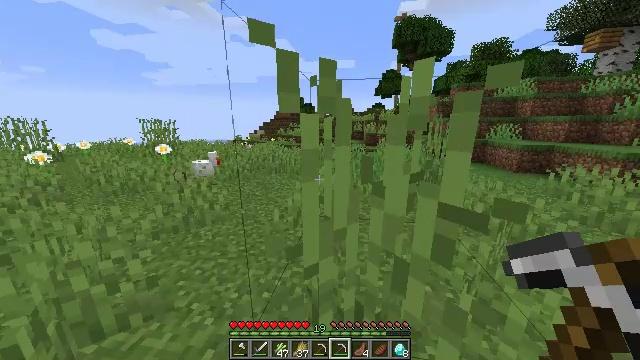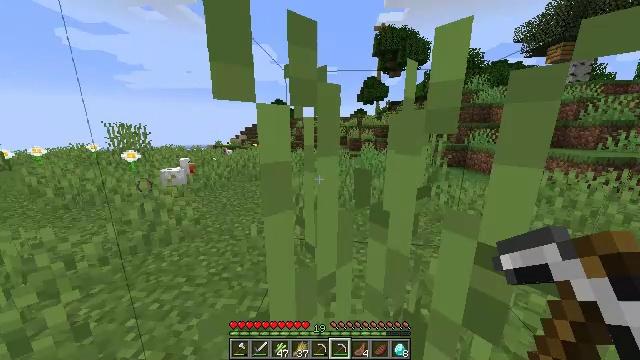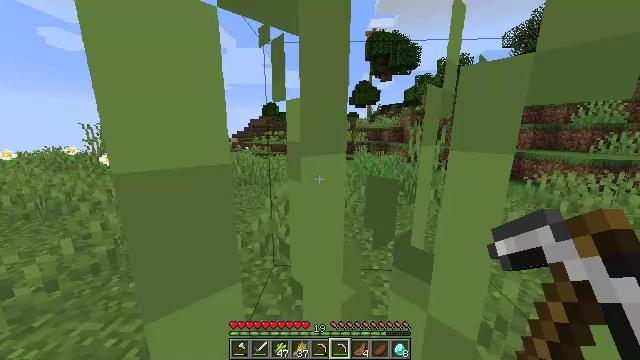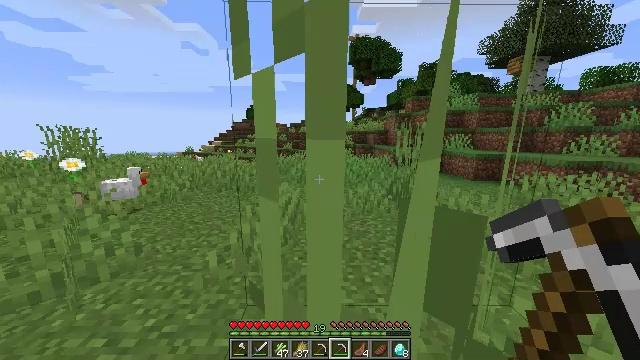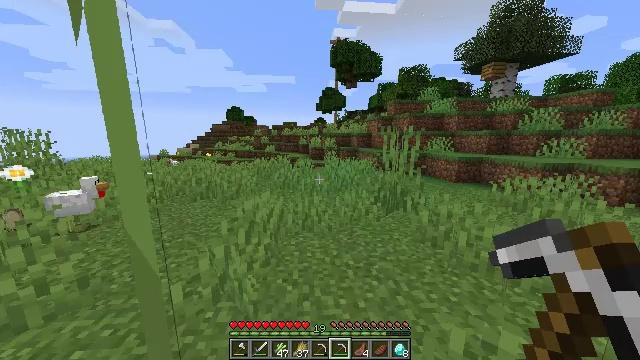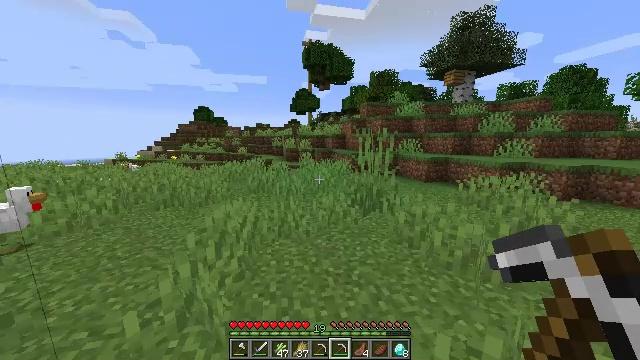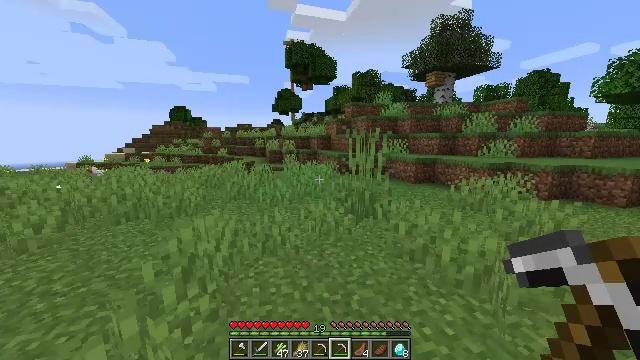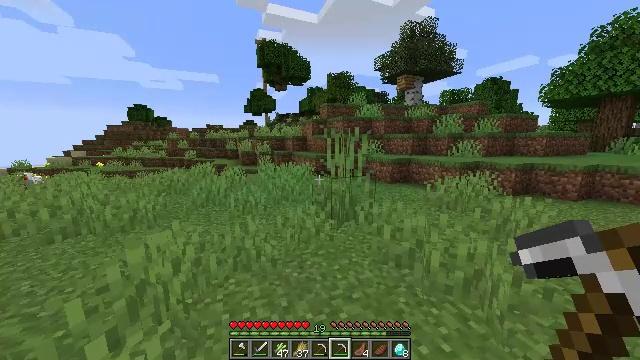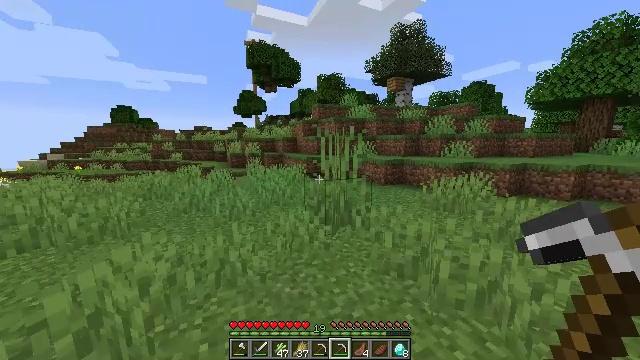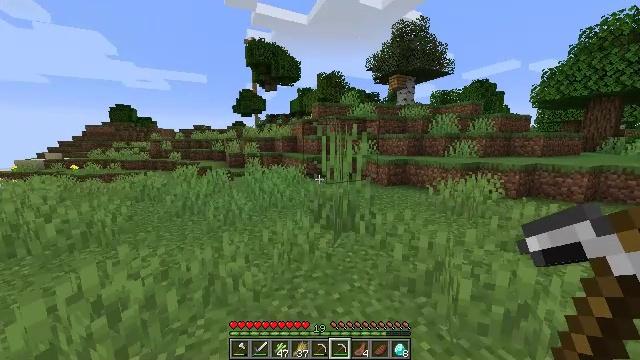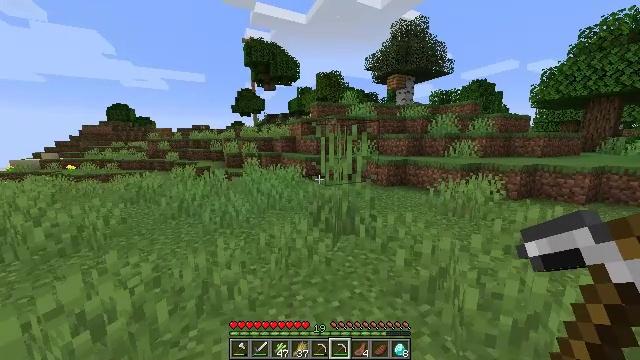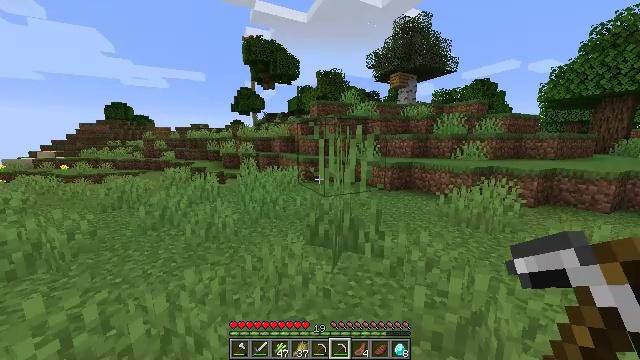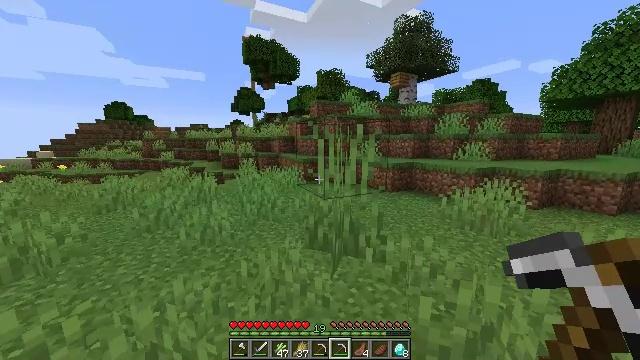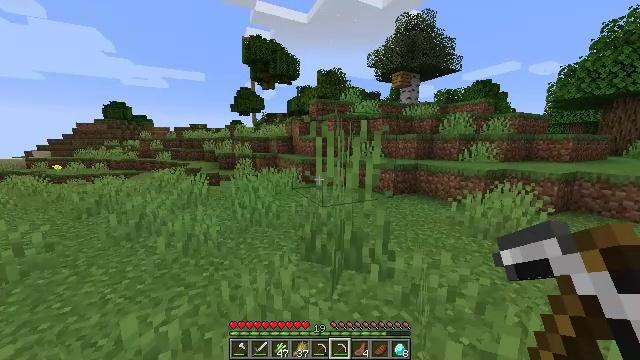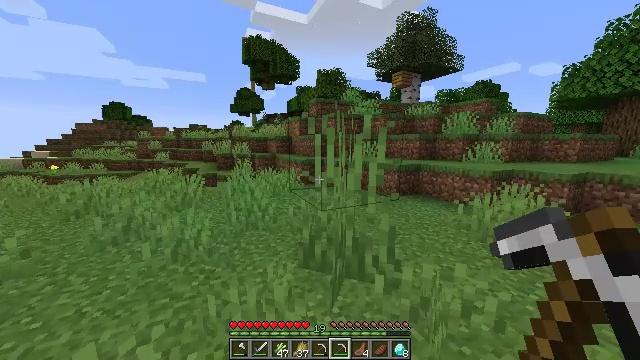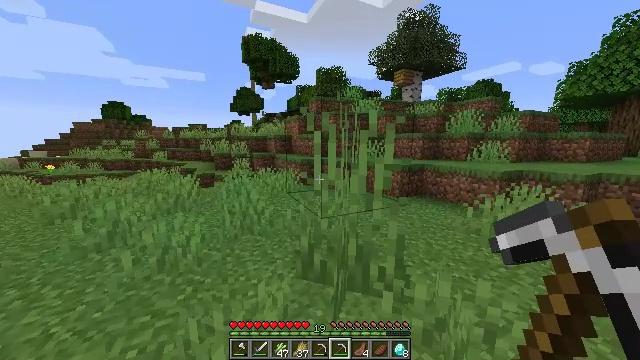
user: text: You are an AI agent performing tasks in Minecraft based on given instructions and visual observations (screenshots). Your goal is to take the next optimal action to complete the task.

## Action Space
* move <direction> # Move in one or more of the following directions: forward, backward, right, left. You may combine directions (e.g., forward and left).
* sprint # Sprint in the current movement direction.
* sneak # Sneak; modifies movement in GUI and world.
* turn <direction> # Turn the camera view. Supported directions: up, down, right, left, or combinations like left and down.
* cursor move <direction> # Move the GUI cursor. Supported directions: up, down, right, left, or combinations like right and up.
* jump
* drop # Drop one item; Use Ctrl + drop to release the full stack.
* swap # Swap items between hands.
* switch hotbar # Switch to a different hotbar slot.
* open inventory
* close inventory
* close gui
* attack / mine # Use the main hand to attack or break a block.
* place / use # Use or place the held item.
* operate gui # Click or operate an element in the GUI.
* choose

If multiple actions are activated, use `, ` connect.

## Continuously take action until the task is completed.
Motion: motion action
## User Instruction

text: Destroy the bee nest.
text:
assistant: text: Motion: move forward, sprint, turn right and up
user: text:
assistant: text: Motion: move forward, sprint, turn right
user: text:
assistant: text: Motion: move forward, sprint, turn right
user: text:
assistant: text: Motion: move forward, sprint, turn right
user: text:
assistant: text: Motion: move forward, sprint, turn right
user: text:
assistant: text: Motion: move forward, sprint, turn right
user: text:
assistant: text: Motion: move forward, sprint, turn right
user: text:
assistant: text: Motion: move forward, sprint, turn right
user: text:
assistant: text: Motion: move forward, sprint
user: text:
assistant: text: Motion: move forward, sprint
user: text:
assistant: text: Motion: move forward, sprint
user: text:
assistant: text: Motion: move forward, sprint
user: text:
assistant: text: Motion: move forward, sprint
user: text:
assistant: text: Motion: move forward, sprint
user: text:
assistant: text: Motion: move forward, sprint
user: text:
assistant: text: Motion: move forward, sprint
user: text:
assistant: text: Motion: move forward, sprint
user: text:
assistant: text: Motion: move forward, sprint
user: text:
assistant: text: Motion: move forward, sprint
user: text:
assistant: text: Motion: move forward, sprint, turn right
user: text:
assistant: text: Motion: move forward, sprint, turn right
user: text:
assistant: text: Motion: move forward, sprint, turn right
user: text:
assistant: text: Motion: move forward, sprint
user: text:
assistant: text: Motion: move forward, sprint
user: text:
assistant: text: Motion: move forward, sprint
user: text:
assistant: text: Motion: move forward, sprint
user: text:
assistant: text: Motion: move forward, sprint
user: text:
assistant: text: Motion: move forward, sprint
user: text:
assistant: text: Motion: move forward, sprint
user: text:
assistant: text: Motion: move forward, sprint